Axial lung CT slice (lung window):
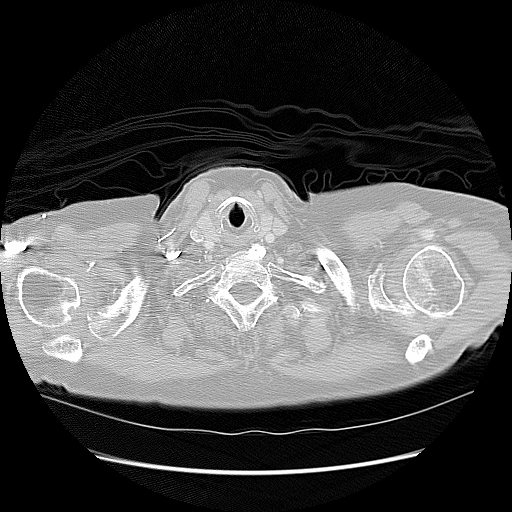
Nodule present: no